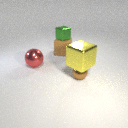
small brown metal sphere to the right of large brown rubber cube